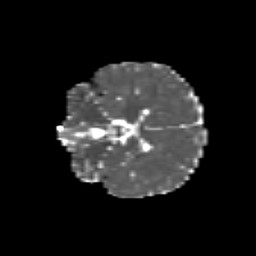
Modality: MD
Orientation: coronal
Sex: female
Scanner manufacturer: siemens
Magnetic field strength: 3 T
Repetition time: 5 s
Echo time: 0.071 s